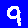
Digit: 9